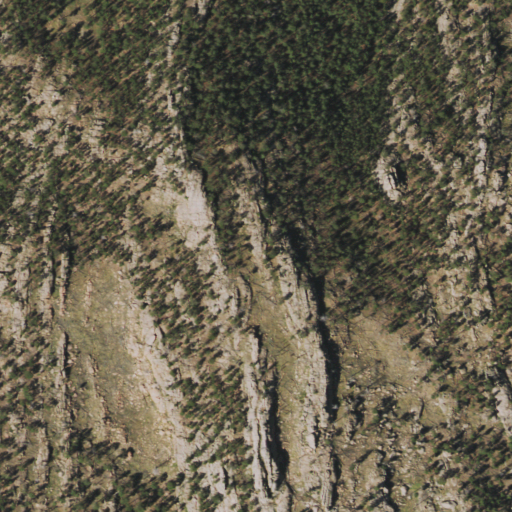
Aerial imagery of mountain in Wyoming named Big Rawhide Butte containing evergreen forest and grassland